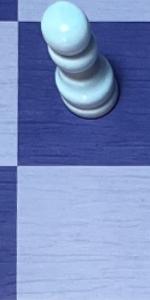
Label: Empty